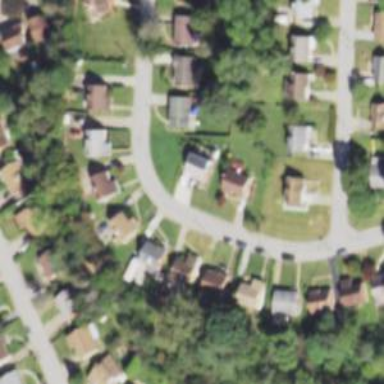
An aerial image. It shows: Driveway.